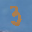
Label: 3